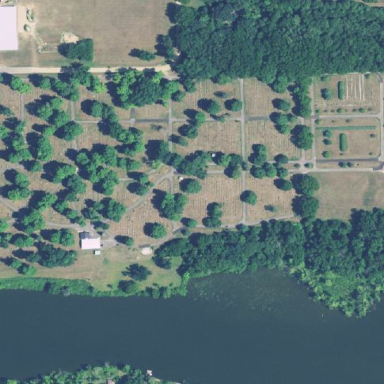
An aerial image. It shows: Grave yard.